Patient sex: F
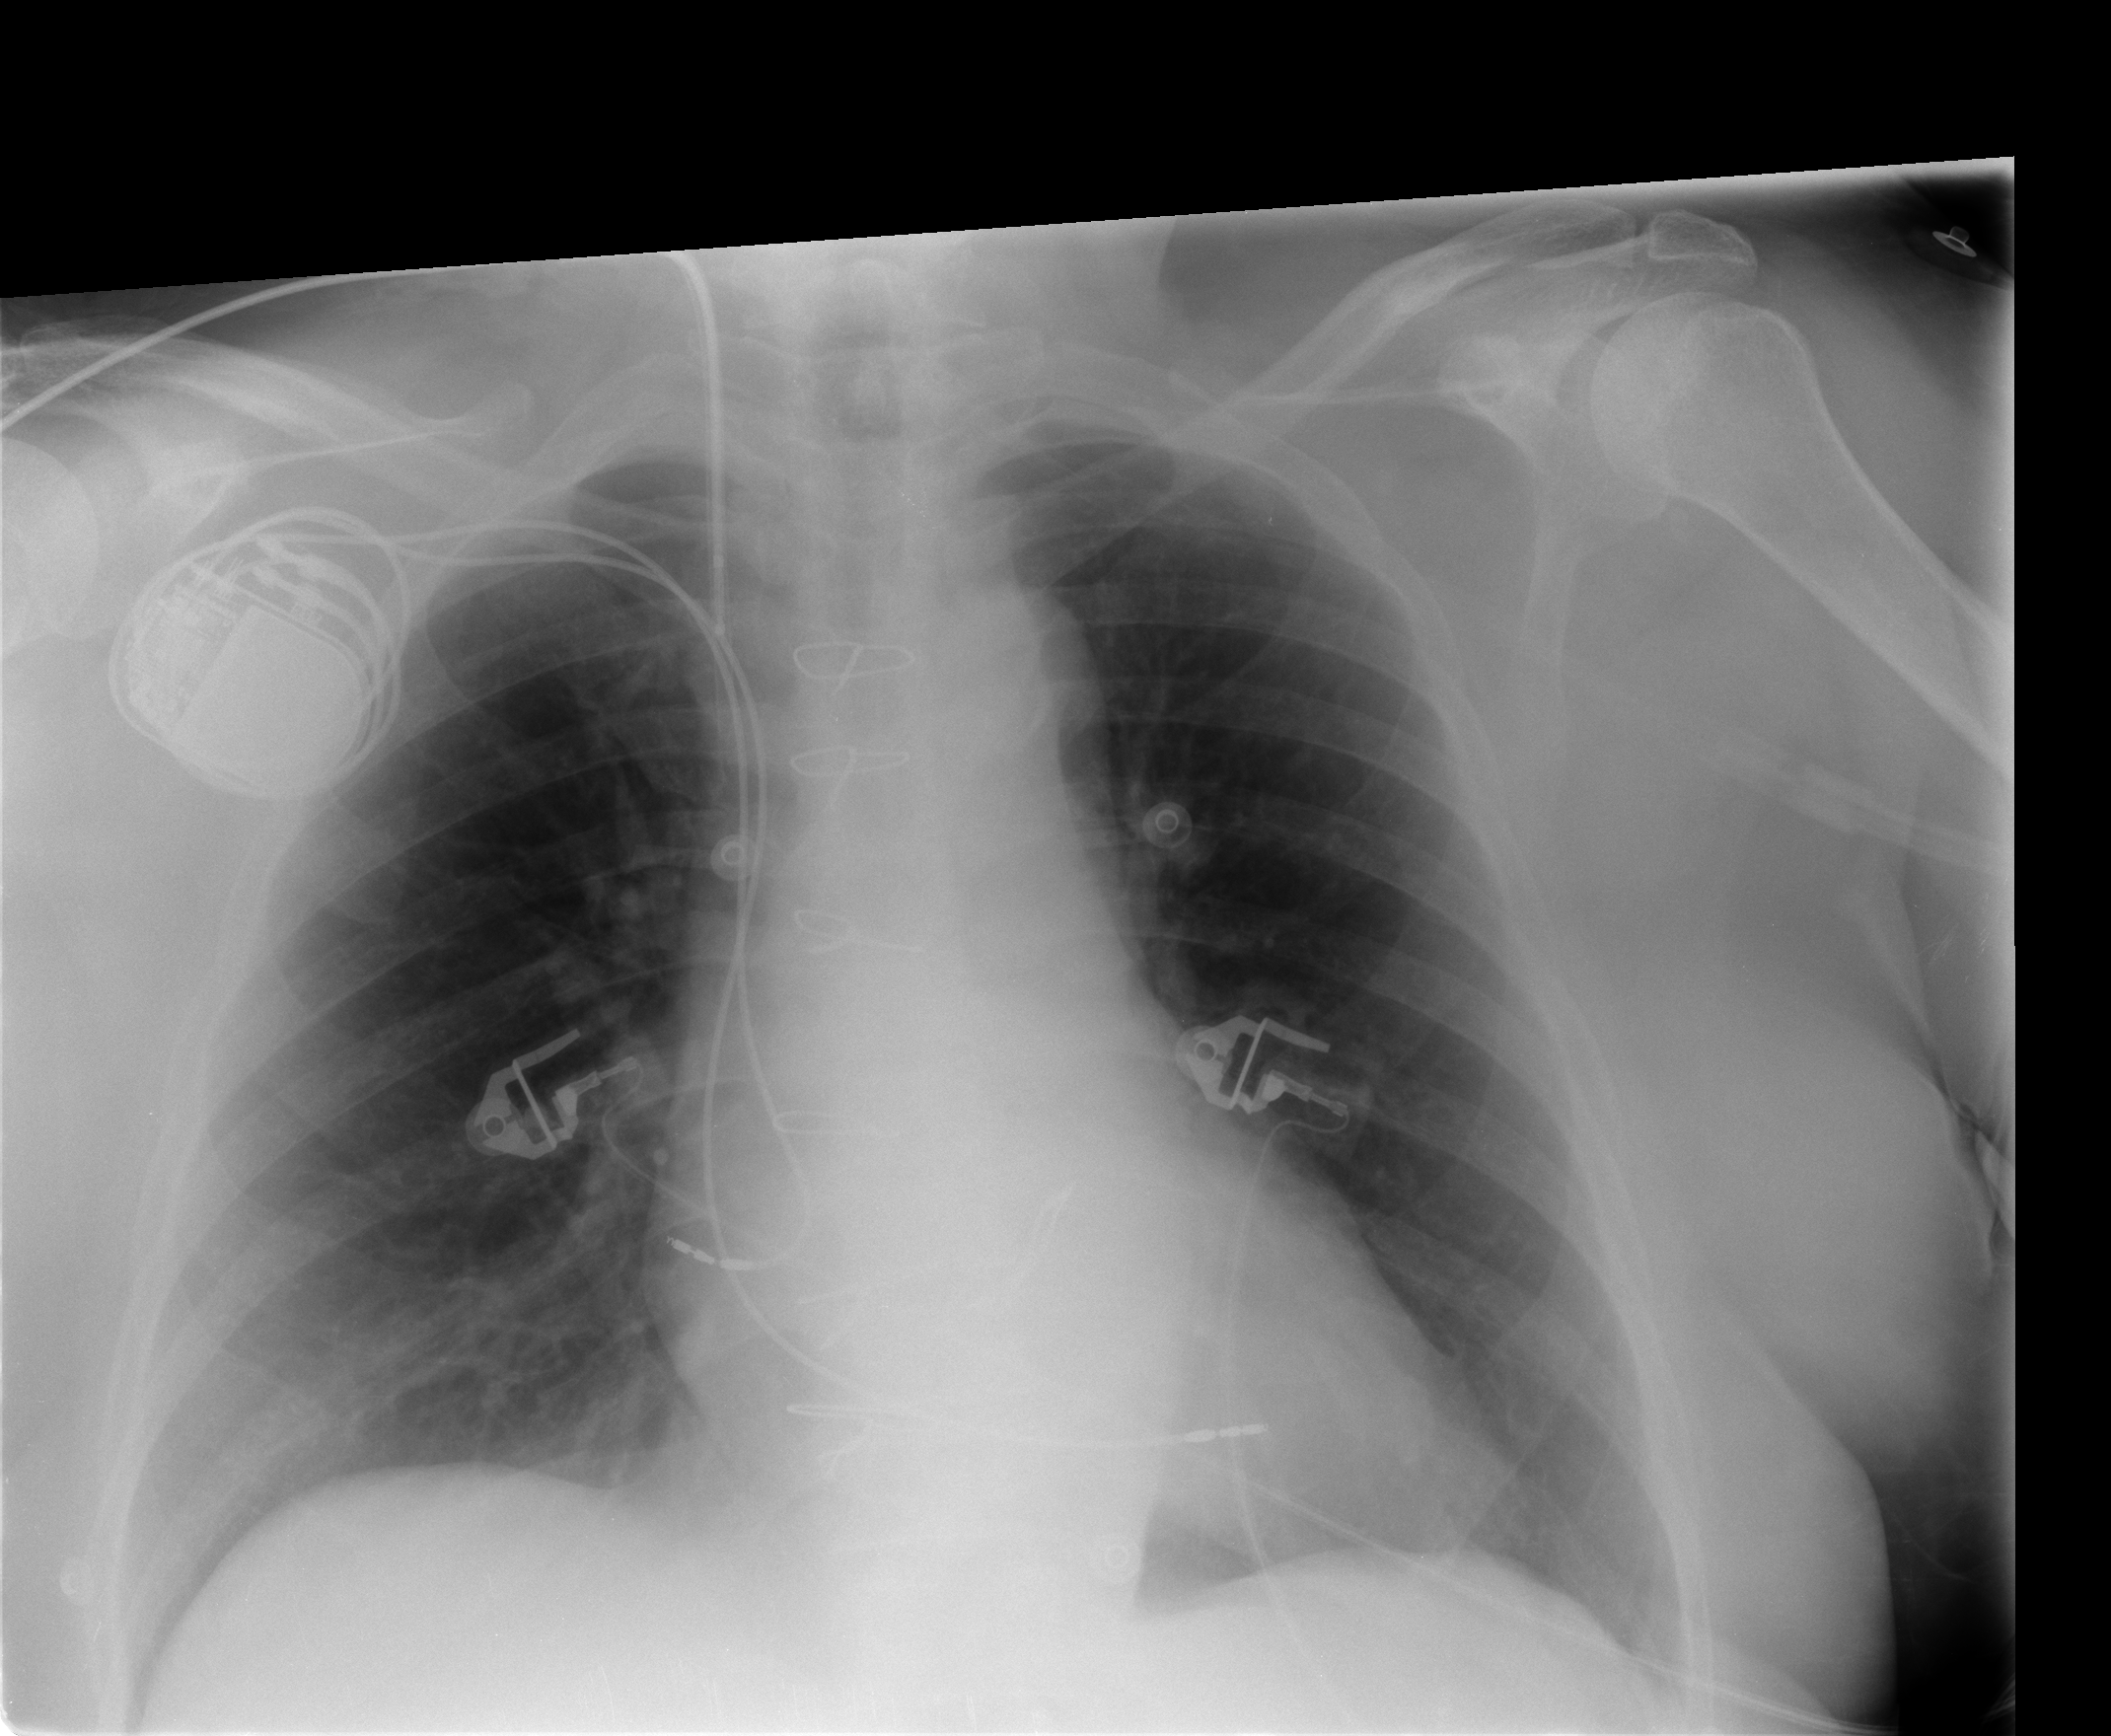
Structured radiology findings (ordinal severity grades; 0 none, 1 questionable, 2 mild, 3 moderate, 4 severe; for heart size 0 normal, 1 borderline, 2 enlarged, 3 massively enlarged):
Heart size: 0
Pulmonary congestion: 0
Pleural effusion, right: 0
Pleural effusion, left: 0
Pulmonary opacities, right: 0
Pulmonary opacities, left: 0
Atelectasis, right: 1
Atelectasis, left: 0